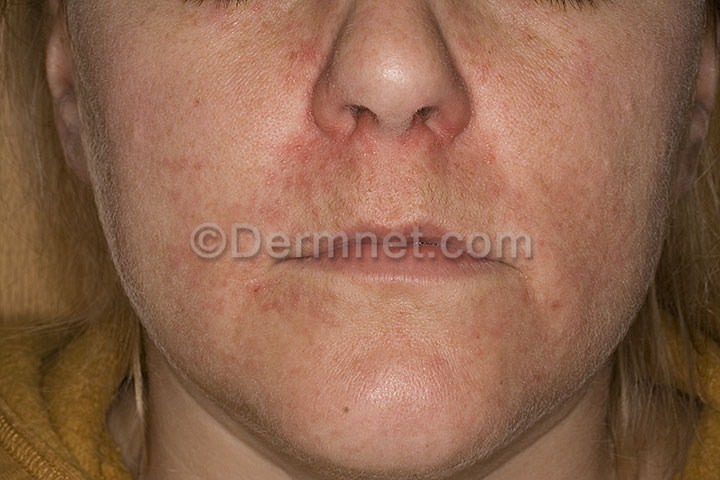
Disease: Acne and Rosacea Photos